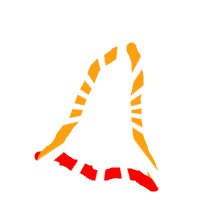
Shape: triangle